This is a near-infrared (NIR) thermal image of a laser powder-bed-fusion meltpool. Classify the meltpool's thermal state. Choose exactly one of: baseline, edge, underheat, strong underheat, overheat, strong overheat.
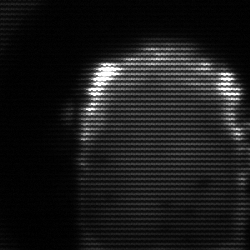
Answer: baseline